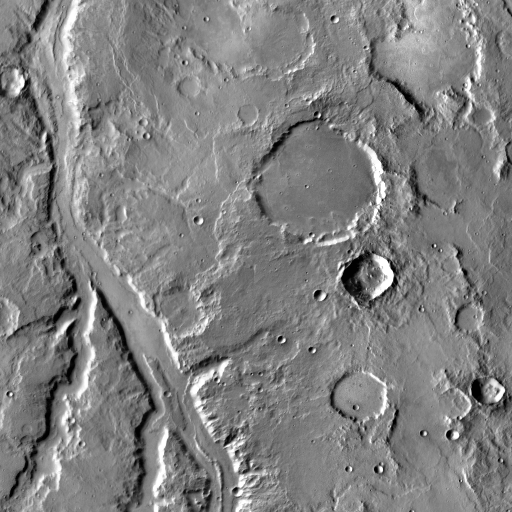
Crater classes present: Background, Other, Layered, Buried, Secondary